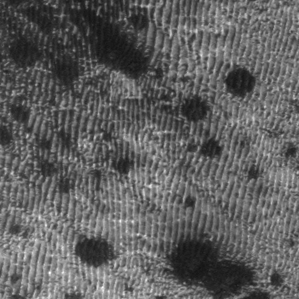
Label: frost